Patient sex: F
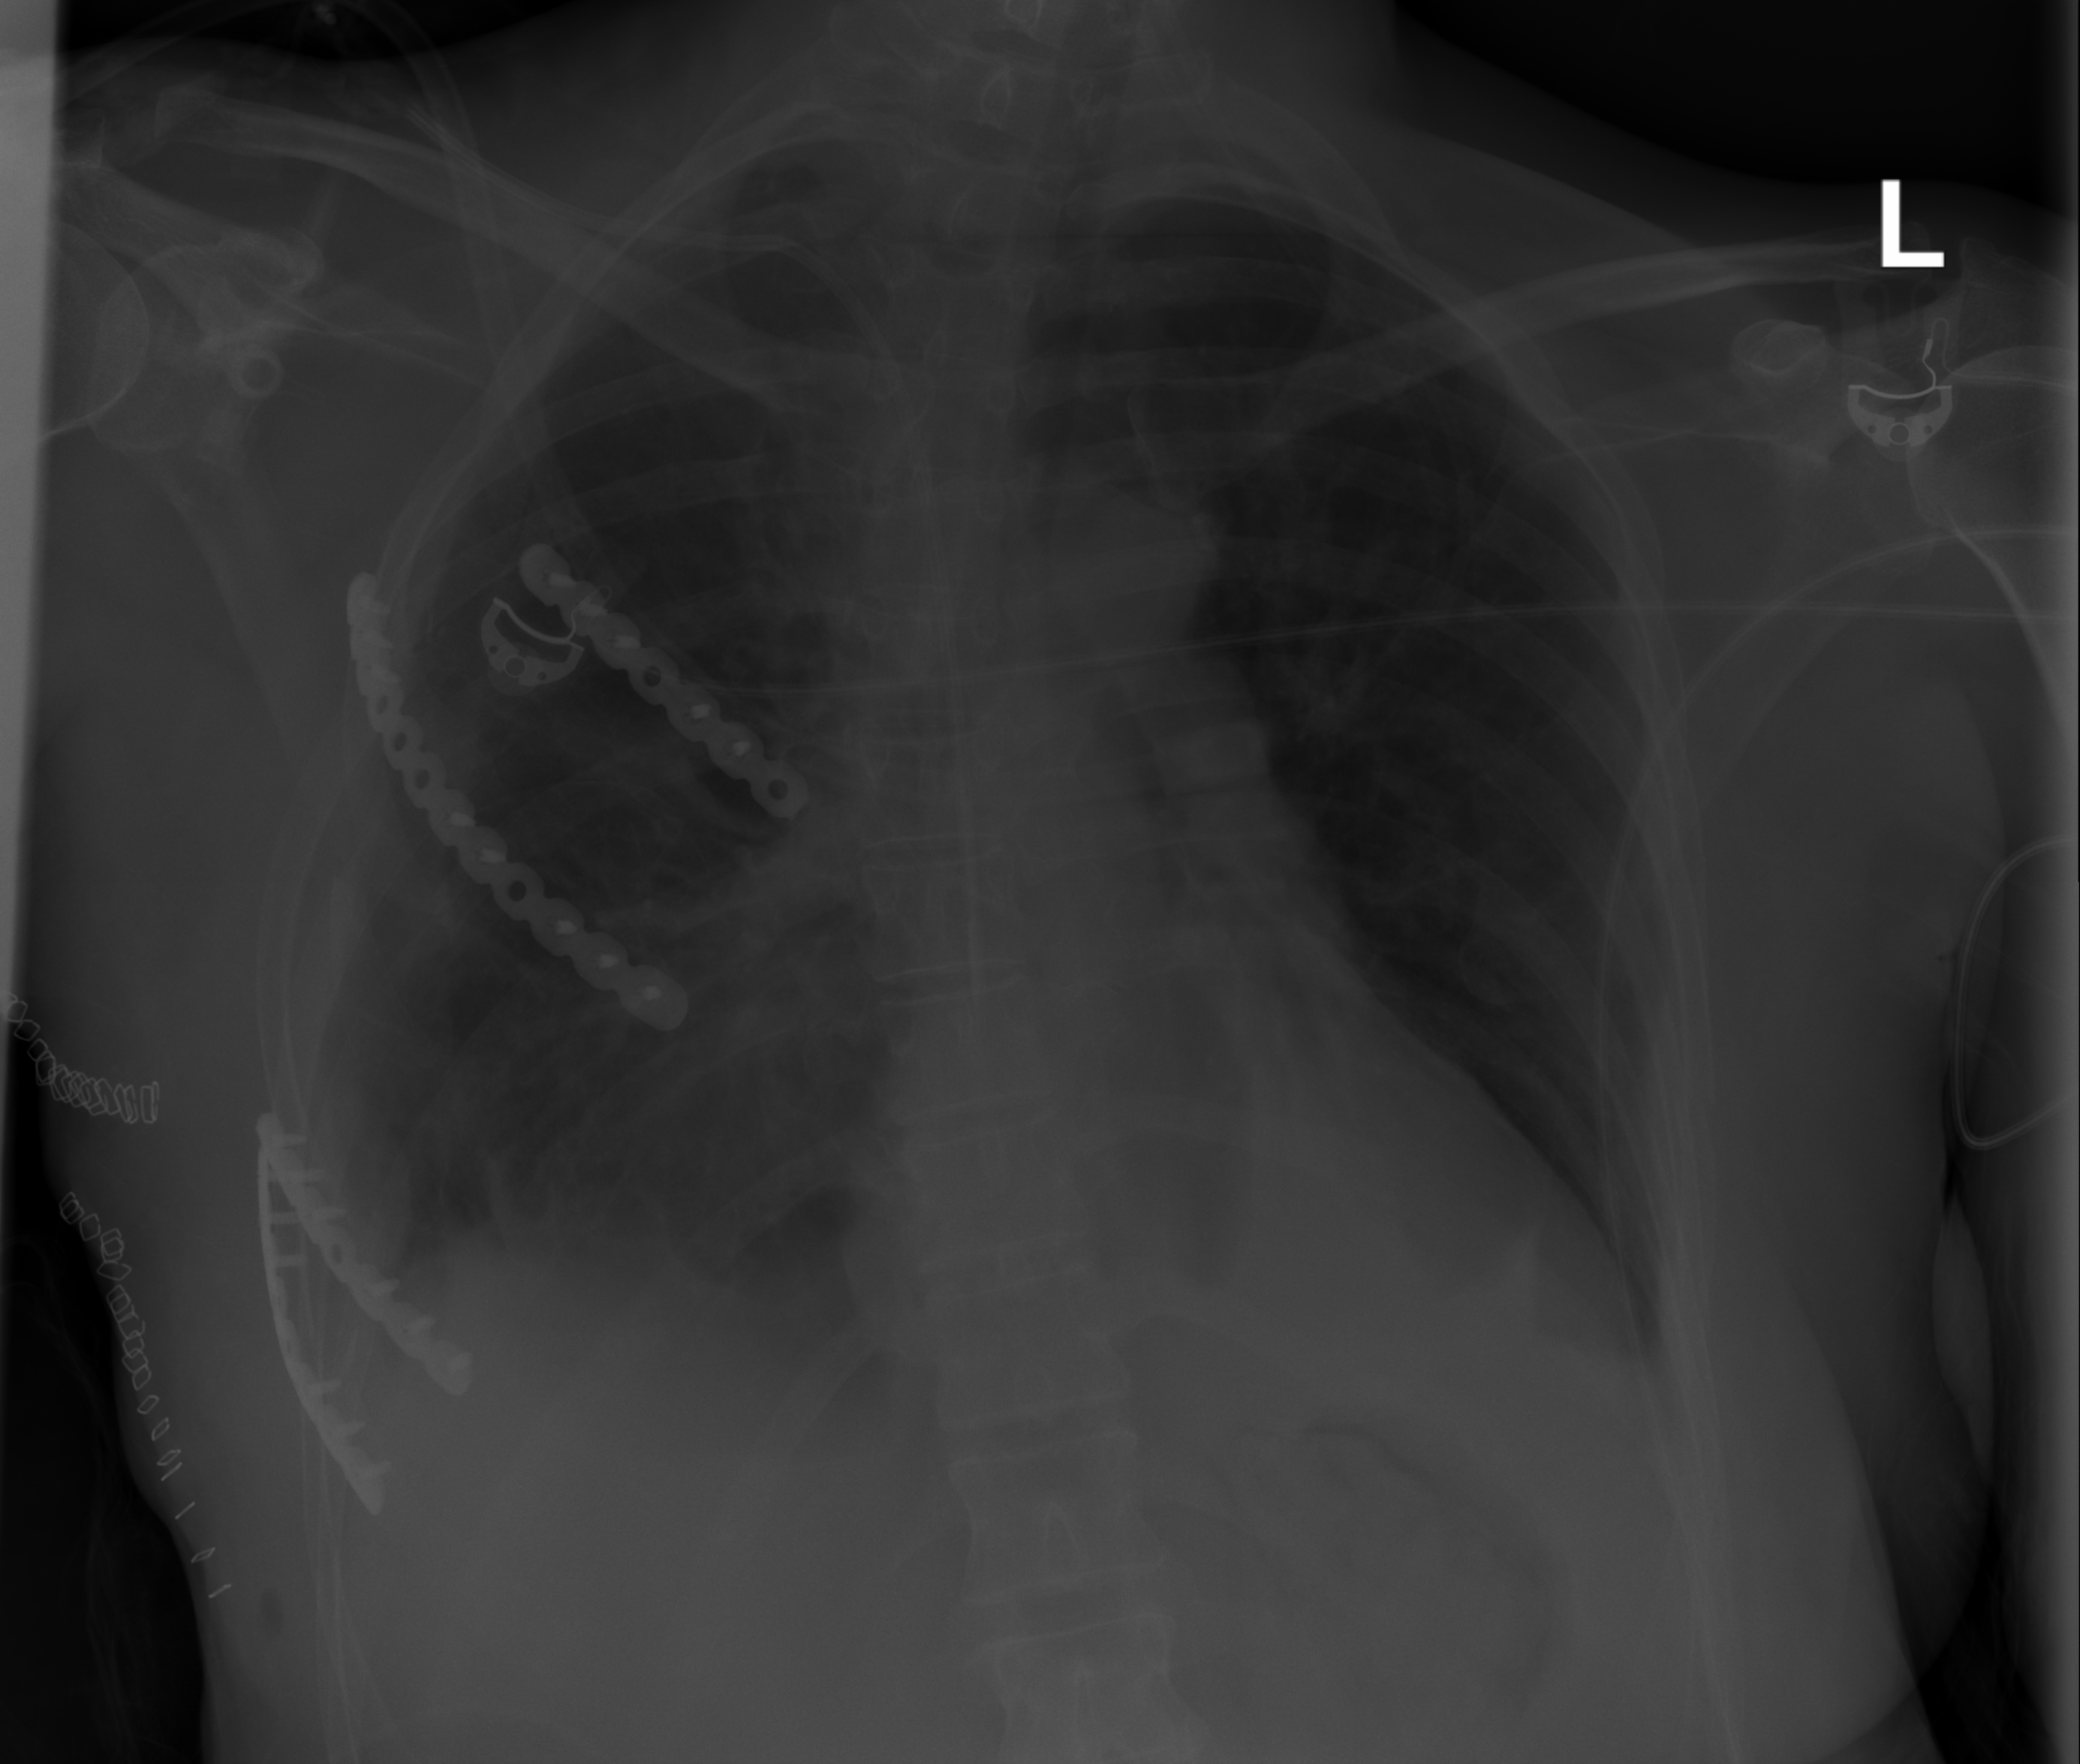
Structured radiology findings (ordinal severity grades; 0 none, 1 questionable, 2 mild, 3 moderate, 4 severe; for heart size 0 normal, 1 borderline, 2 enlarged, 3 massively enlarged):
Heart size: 2
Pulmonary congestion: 0
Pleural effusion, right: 2
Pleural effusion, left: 2
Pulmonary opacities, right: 1
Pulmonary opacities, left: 0
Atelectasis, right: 2
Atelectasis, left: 2